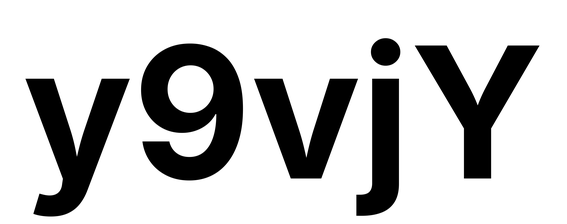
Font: Inter_Bold